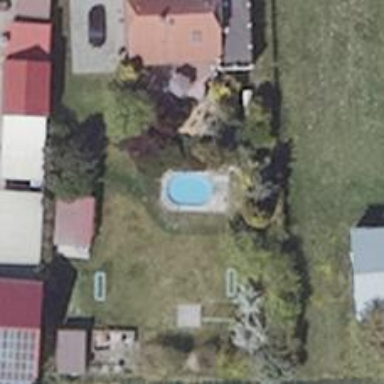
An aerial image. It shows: Swimming pool located in leisure land.